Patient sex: M
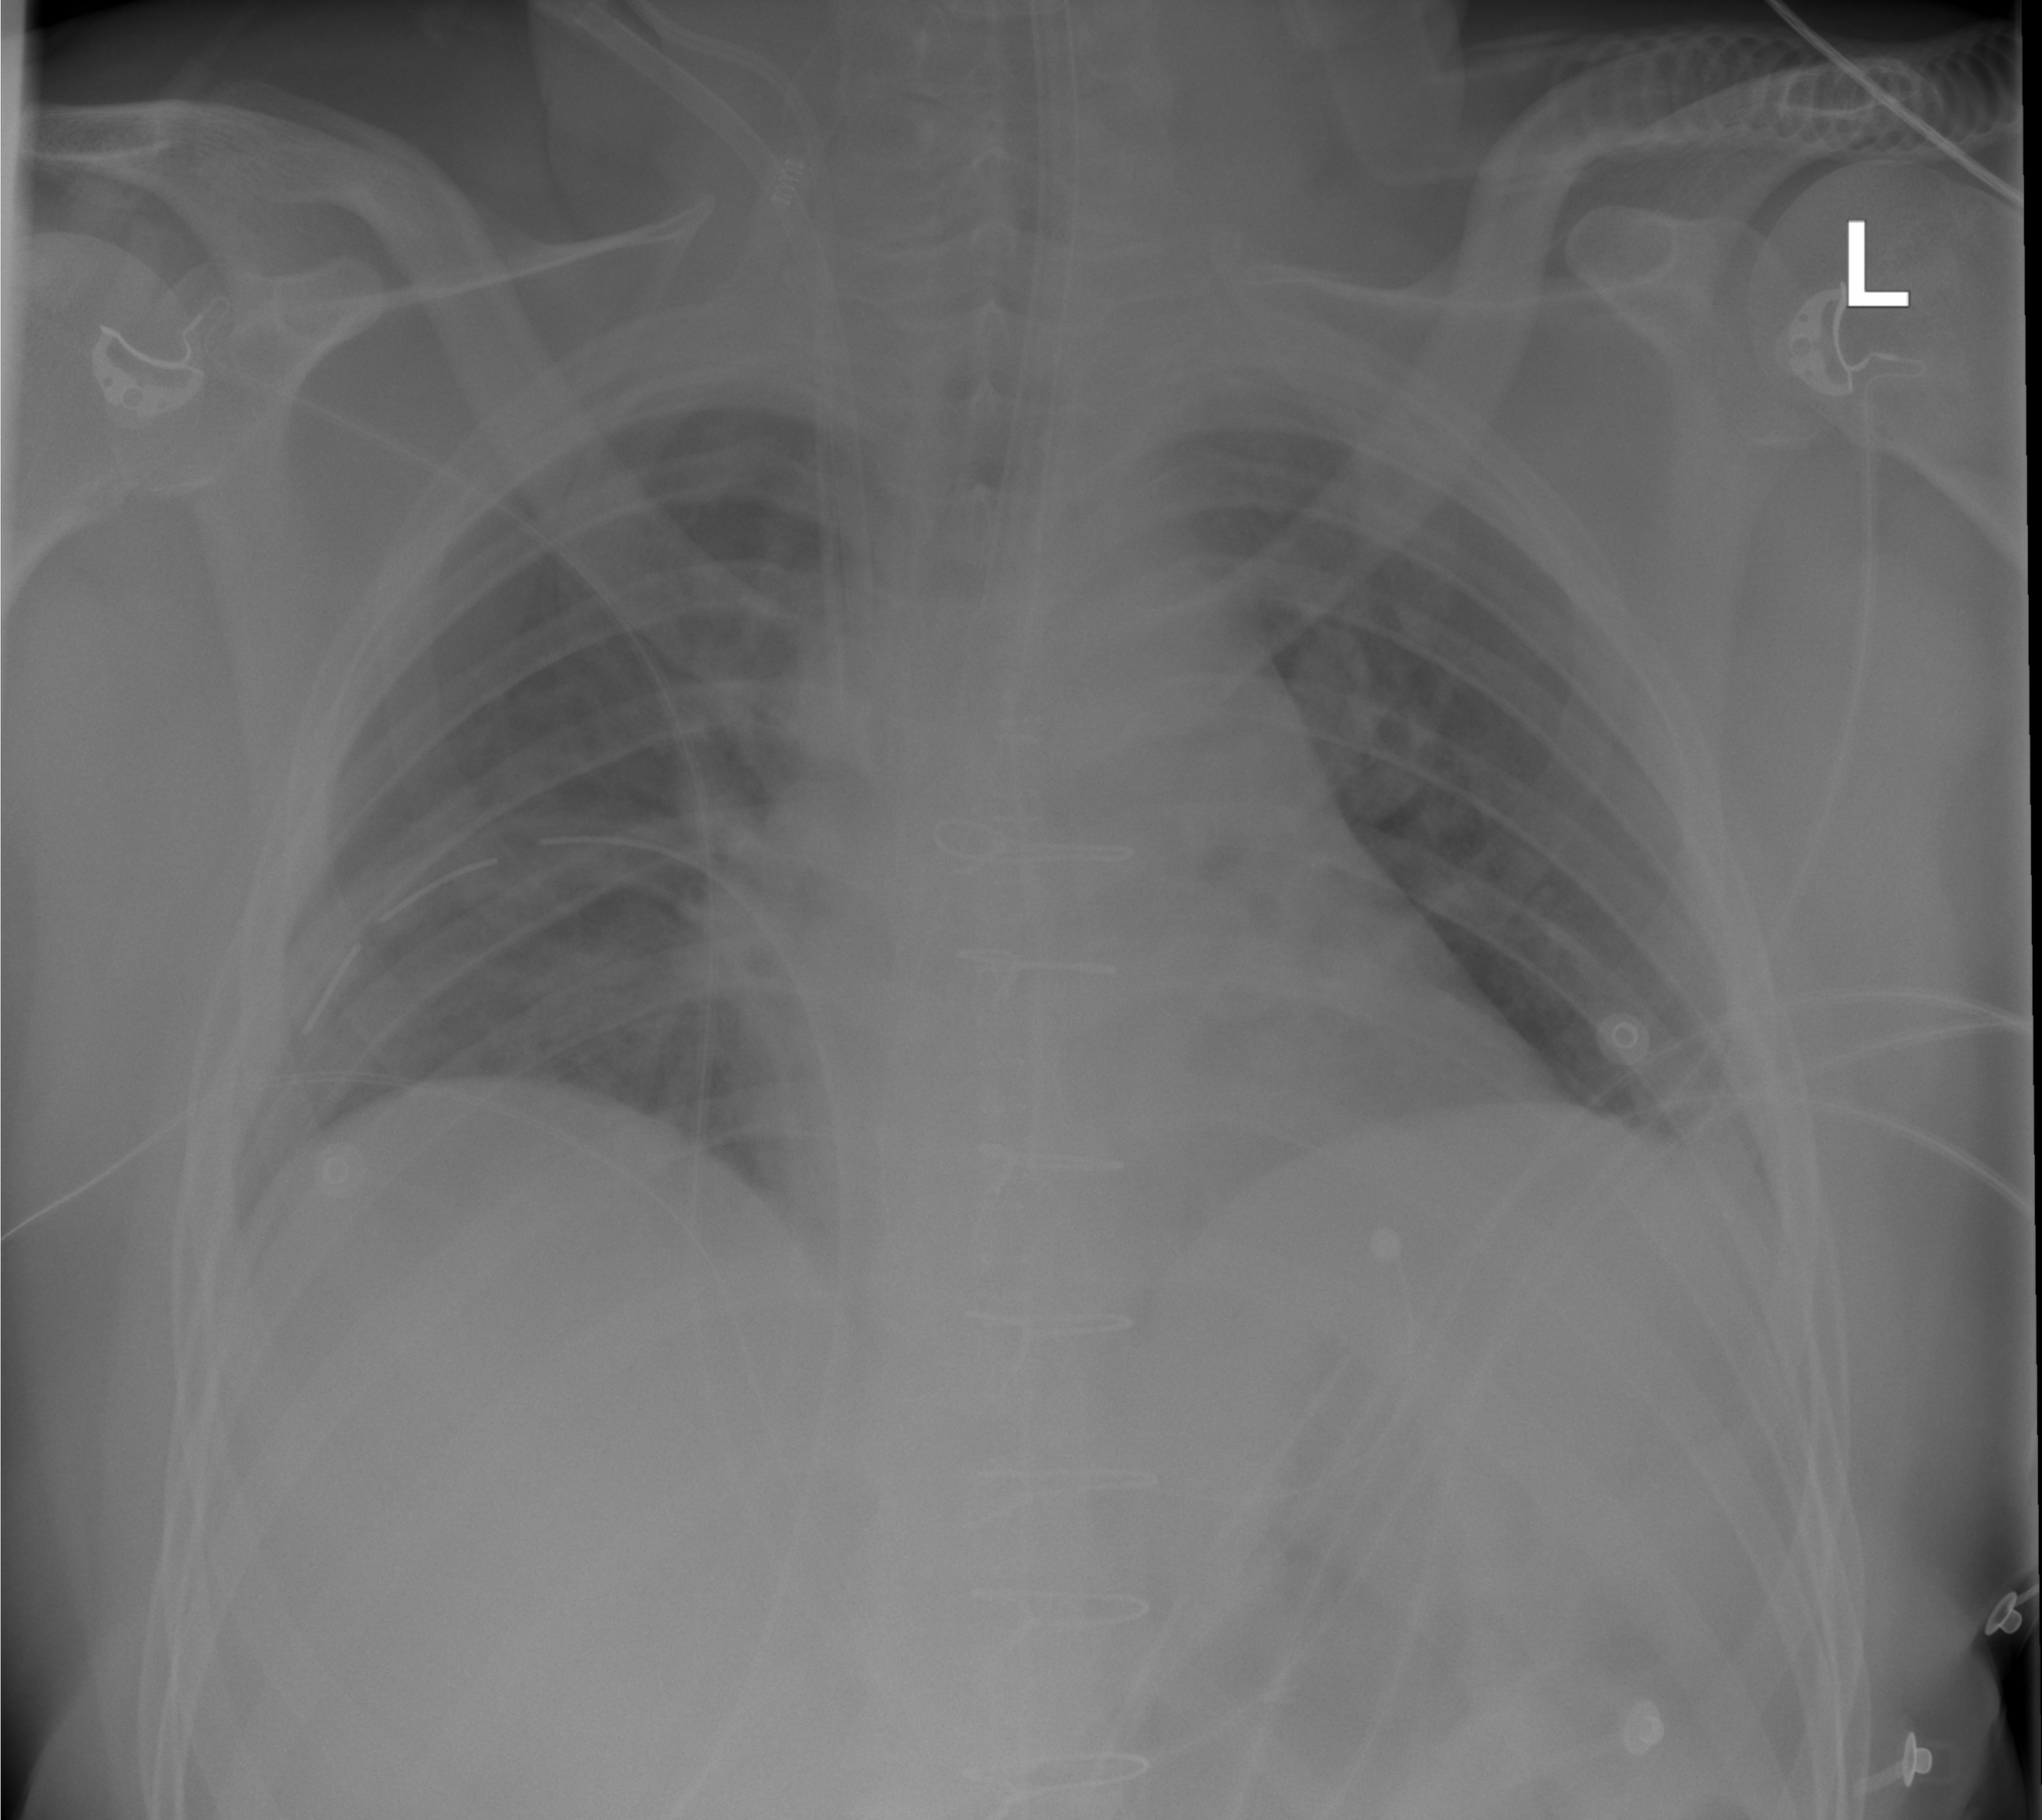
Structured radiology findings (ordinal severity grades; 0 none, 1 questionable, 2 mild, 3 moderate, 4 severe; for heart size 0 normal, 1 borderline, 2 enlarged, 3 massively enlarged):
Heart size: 1
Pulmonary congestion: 1
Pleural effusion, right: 0
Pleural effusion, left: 0
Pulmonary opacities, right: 0
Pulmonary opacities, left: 0
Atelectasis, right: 0
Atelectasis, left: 0